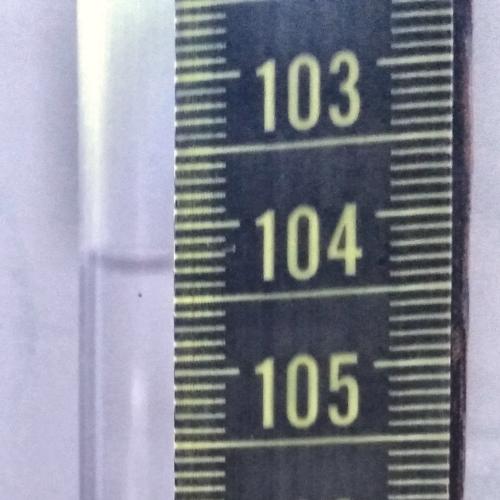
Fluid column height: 104.3 cm